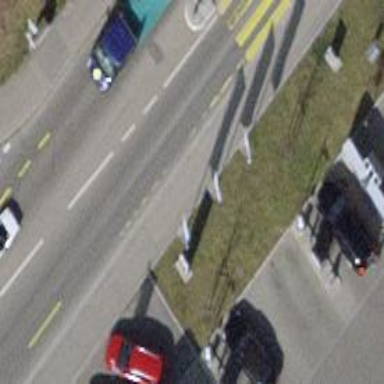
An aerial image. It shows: Flagpole which is man-made.